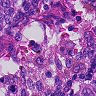
Metastatic tissue present: yes